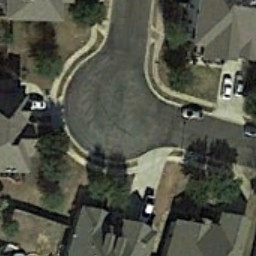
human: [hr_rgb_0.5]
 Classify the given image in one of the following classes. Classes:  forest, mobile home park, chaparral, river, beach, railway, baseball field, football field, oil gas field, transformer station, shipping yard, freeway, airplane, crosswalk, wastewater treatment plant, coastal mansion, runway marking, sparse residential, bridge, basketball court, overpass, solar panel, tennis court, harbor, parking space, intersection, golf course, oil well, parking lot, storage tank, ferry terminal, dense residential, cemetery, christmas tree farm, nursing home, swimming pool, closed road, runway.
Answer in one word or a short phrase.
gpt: closed road